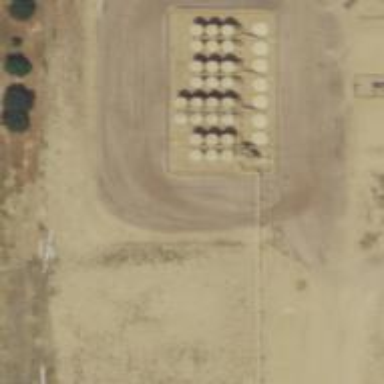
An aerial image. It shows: Storage tank with man-made structure.